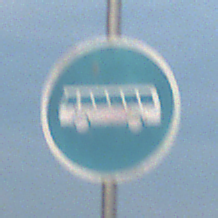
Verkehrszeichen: Busssonderstreifen
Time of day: SunriseSunset
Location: Outdoor (Nature)
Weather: PartlyCloudy
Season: NotSpecified
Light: Natural